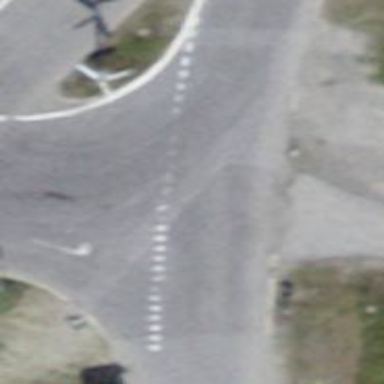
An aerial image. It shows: Road with "give way" sign.